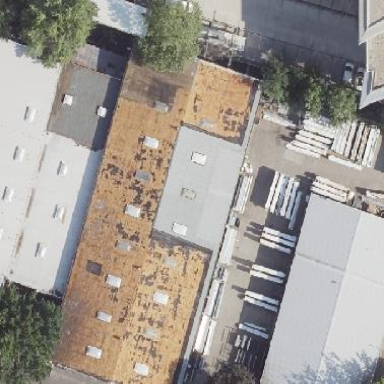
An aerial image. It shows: Commercial building.